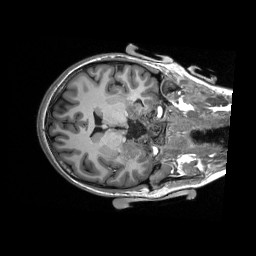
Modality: T1w
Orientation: axial